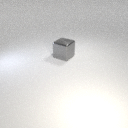
large gray metal cube